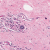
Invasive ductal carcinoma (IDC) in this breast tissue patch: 0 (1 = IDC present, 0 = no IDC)